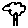
Label: tree